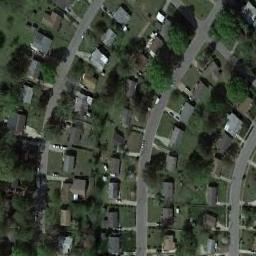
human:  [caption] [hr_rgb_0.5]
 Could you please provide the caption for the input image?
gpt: There are many roads and neatly arranged houses and trees and large lawns in densely populated areas .

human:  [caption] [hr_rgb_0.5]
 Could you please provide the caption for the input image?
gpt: The houses are all rectangular .

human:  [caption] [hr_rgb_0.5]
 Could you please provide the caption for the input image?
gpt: The dense residential is on the grass next to the road .

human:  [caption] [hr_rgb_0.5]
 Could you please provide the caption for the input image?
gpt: A dense residential area has lots of houses with lawns while some roads go through the residential area .

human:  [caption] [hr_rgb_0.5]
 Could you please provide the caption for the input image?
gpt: There are many buildings with green trees around on dense residential area .